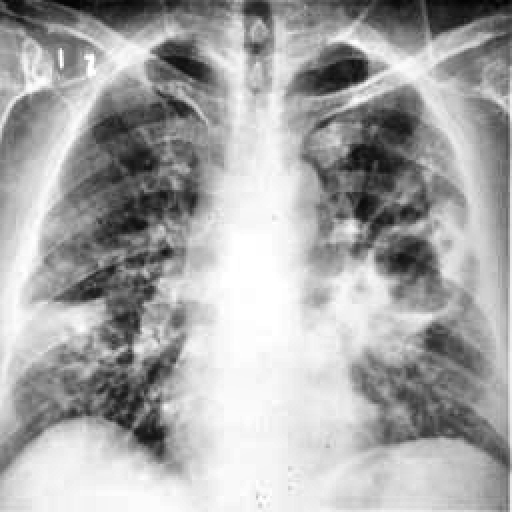
Finding: TUBERCULOSIS